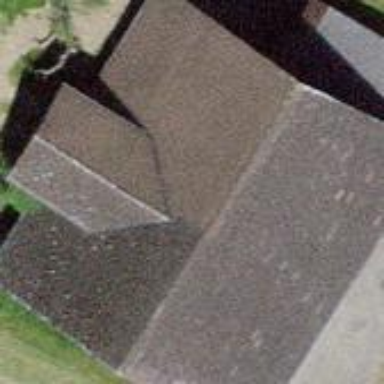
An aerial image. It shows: Rural barn.